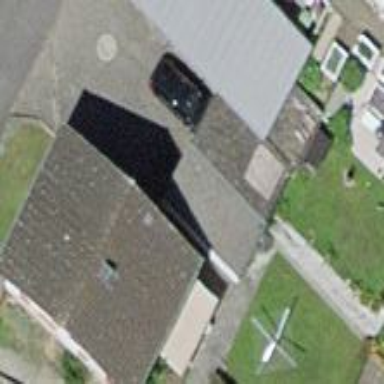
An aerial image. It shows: Building with tiled roof.